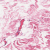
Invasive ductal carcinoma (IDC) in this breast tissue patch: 0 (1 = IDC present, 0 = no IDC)